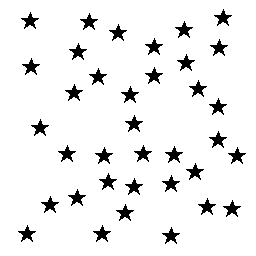
Squares: 0
Triangles: 0
Stars: 36
Total shapes: 36